Interaction volume radius: 5 \u00c5
Interaction volume height: 10 \u00c5
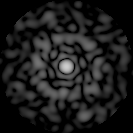
Disorder parameter: 0.8668